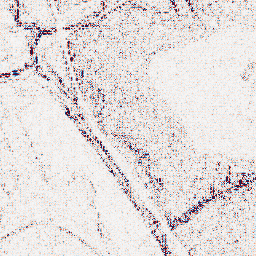
Category: wavelet
Decomposition family: wavelet_biorthogonal
Decomposition parameters: wavelet: bior2.4
level: 1
Upsampling method: cubic_mitchell
Upsampling parameters: scale: 4
Upsampling scale: 4